Question: I use to be able to run this script without any problem, but now the fortify {ggplot2} command gives me an error message. Any hint of what might be the problem would be great! I used the fortify command to be able to geom_map the shapefile using ggplot2.
Below is my script and link for downloading the data.
'''
#######################################################
#######################################################
rm(list = ls(all = TRUE))#clear workspace
getwd()
#upload packages
library(maps)
library(mapdata)
library(gridExtra)
library(rgdal)
library(rgeos)
library(ggplot2)
library(sp)
library(maptools)
gpclibPermit()
#setwd(".../FAO") FAO data are major fishing area divisions
> FAO<- readOGR(dsn="fao", layer="World_Fao_Zones")
OGR data source with driver: ESRI Shapefile
Source: "fao", layer: "World_Fao_Zones"
with 19 features and 1 fields
Feature type: wkbPolygon with 2 dimensions
> names(FAO);dim(FAO)
[1] "zone"
[1] 19 1
> str(FAO,max.level=2)
Formal class 'SpatialPolygonsDataFrame' [package "sp"] with 5 slots
..@ data :'data.frame': 19 obs. of 1 variable:
..@ polygons :List of 19
..@ plotOrder : int [1:19] 18 2 17 4 12 3 13 11 5 6 ...
..@ bbox : num [1:2, 1:2] -180 -85.5 180 90
.. ..- attr(*, "dimnames")=List of 2
..@ proj4string:Formal class 'CRS' [package "sp"] with 1 slots
> plot(FAO)
'''

'''
FAO@data$id = rownames(FAO@data)
FAO.df <- as.data.frame(FAO)# convert shapefile to dataframe to merge later
> FAO_fort <- fortify(FAO, region="id")# fortify to plot with ggplot2
Error in function (classes, fdef, mtable) :
unable to find an inherited method for function "proj4string", for signature "NULL"
'''
Here's a link to download the data <URL>.
Thank you!
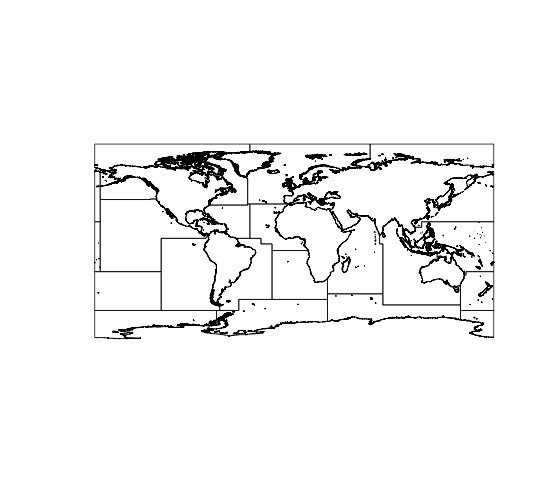
Answer: I got it to work in 'ggplot2' and here is how I did it with the version and session info at the bottom.
## The Map in ggplot2

## The Code
'''
rm(list = ls(all = TRUE)) #clear workspace
library(maptools)
library(gpclib)
library(ggplot2)
shape<-readShapeSpatial("./fao/World_Fao_Zones.shp")
shape@data$id <- rownames(shape@data)
shape.fort <- fortify(shape, region='id')
shape.fort<-shape.fort[order(shape.fort$order), ]
ggplot(data=shape.fort, aes(long, lat, group=group)) +
geom_polygon(colour='black',
fill='white') +
theme_bw()
'''
## The Session
'''
> sessionInfo()
R version 2.15.0 (2012-03-30)
Platform: x86_64-apple-darwin9.8.0/x86_64 (64-bit)
locale:
[1] C/en_US.UTF-8/C/C/C/C
attached base packages:
[1] grid stats graphics grDevices utils
[6] datasets methods base
other attached packages:
[1] mapproj_1.1-8.3 gpclib_1.5-1 maptools_0.8-14
[4] lattice_0.20-6 foreign_0.8-49 rgeos_0.2-5
[7] stringr_0.6 sp_0.9-99 gridExtra_0.9
[10] mapdata_2.2-1 ggplot2_0.9.0 maps_2.2-5
loaded via a namespace (and not attached):
[1] MASS_7.3-17 RColorBrewer_1.0-5 colorspace_1.1-1
[4] dichromat_1.2-4 digest_0.5.2 memoise_0.1
[7] munsell_0.3 plyr_1.7.1 proto_0.3-9.2
[10] reshape2_1.2.1 scales_0.2.0 tools_2.15.0
'''